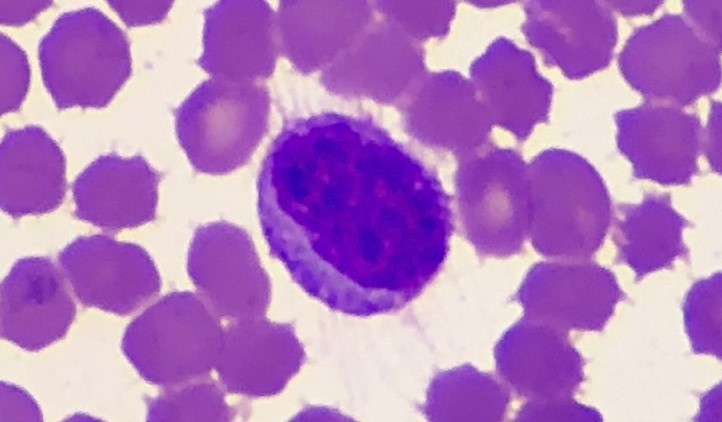
White blood cell type: Lymphocyte